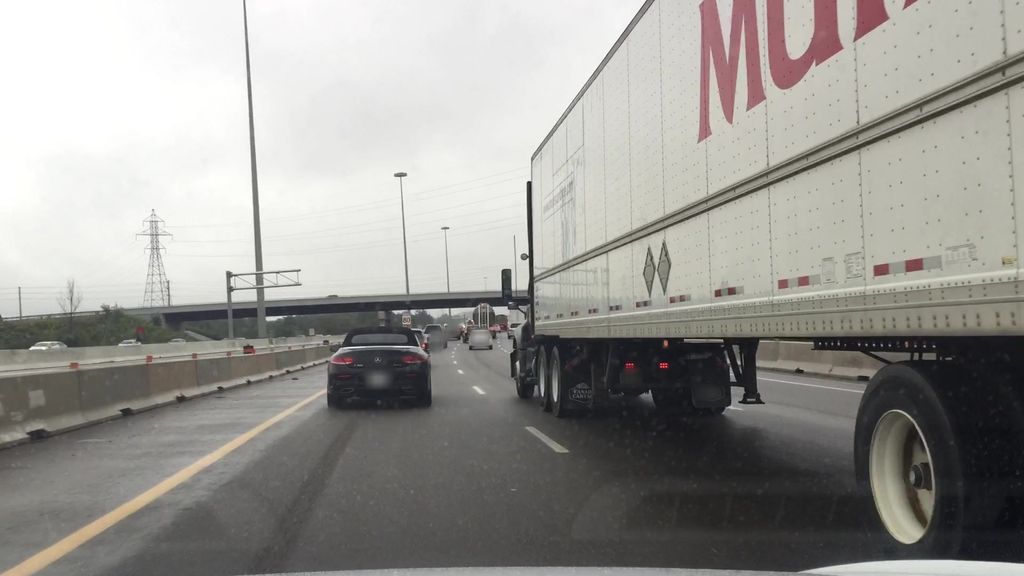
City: kitchener-waterloo